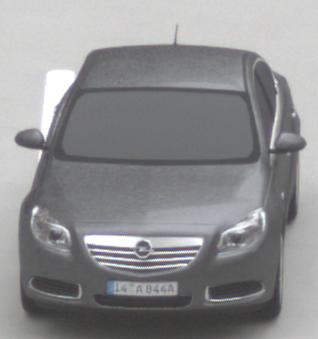
Make: Opel
Model: Insignia 1.6
Detailed model: Insignia (A) Notch Back
Model produced from: 2008/11
Model produced until: 2008/12
Doors: 4
Color: gray
Road condition: dry road
Daytime: morning or afternoon
Contrast: low contrast